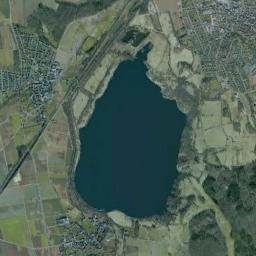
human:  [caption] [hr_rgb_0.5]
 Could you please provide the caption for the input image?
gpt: The two lakes are of the same color .

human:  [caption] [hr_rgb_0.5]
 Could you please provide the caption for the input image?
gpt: An irregularly shaped blue lake surrounded by green and tan fields and green spaces .

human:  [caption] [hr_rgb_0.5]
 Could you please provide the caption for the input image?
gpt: There are many roads around the lake .

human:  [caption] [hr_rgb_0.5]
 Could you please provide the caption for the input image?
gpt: The lake lies in fields and towns and the water is dark blue .

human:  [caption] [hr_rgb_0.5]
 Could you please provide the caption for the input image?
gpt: There are many green farmlands and some cities around the lake .